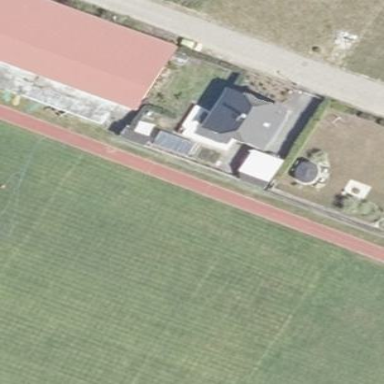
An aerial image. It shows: Multi-sport track on leisure land.